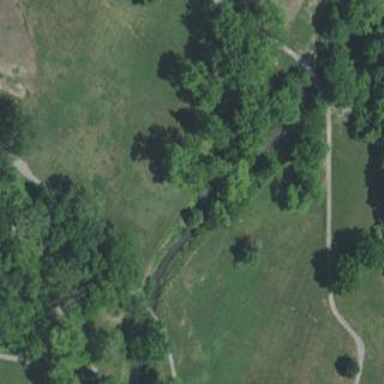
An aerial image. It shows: Grassy area designated as golf fairway.